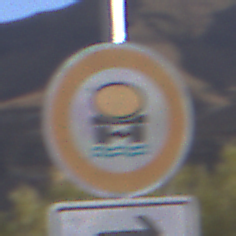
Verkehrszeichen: VerbotFahrzeugeWassergefaehrdenderLadung
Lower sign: RichtungsangabeDurchPfeile5
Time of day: MorningAfternoon
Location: Outdoor (Nature)
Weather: PartlyCloudy
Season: NotSpecified
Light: Natural